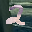
Label: 2